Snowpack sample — Rabbit Ears Pass, Jackson County, Colorado, USA (12/17/25, 1:08 PM MST)
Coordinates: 40.387, -106.625
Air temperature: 34 °F
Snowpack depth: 46 cm
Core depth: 10 cm
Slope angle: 6°, slope face: 165°
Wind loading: medium
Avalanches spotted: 0
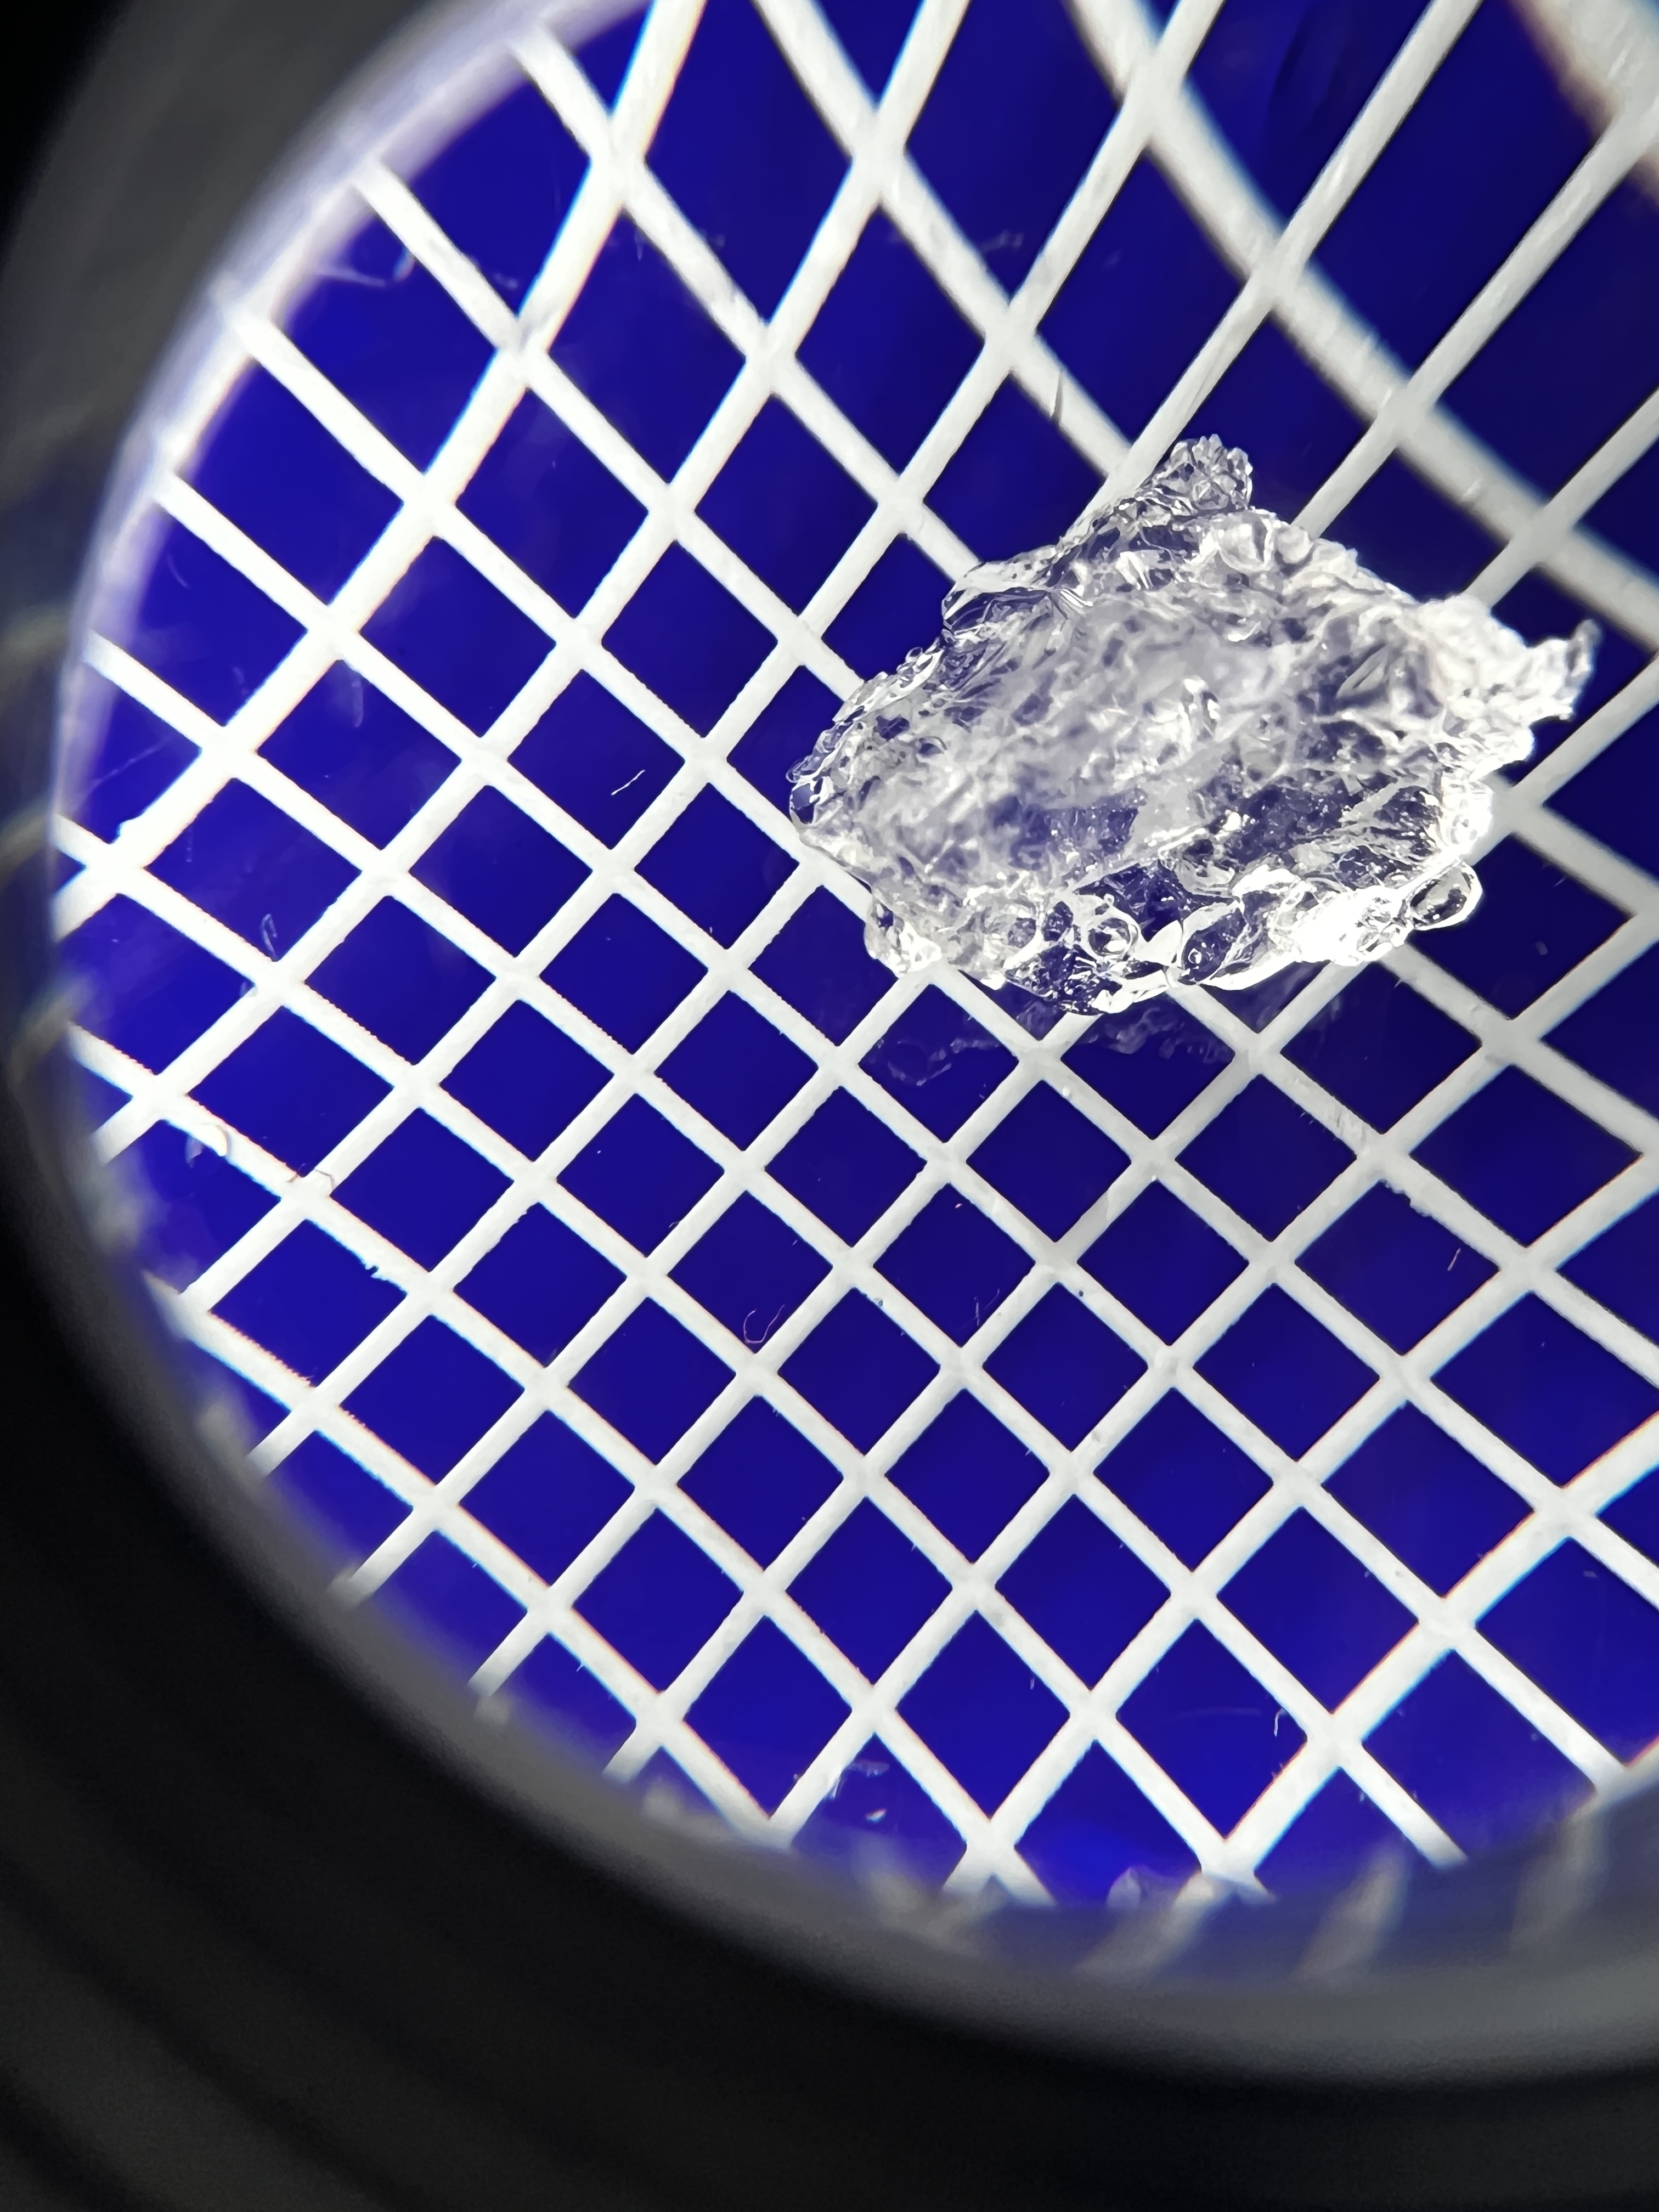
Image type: magnified_profile
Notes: No avalanches spotted nearby, although collected in a meadowy area with minimal risk on this face of the pass.